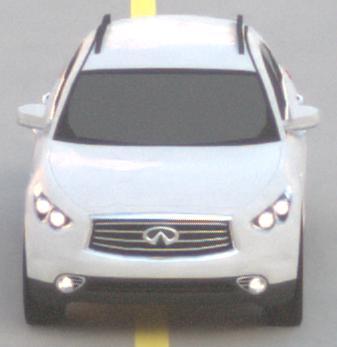
Make: Infiniti
Model: FX 37
Detailed model: FX (S51)
Model produced from: 2012/07
Model produced until: 2013/10
Doors: 5
Color: white
Road condition: dry road
Daytime: sunrise or sunset
Contrast: low contrast